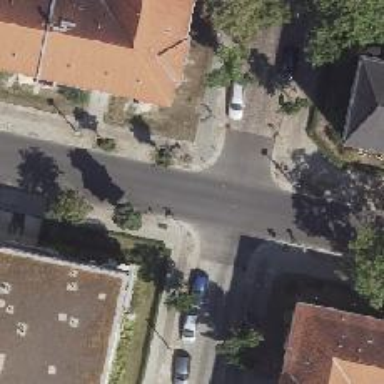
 with the left sidewalk surface being sett."